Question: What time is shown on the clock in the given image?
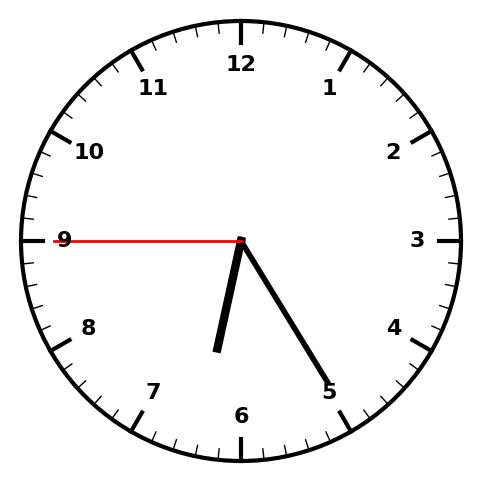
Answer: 06:24:45